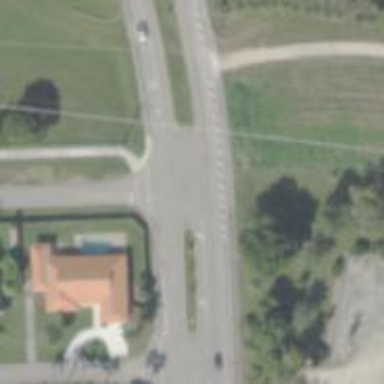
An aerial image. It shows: Uncontrolled road crossing with markings in the form of lines.